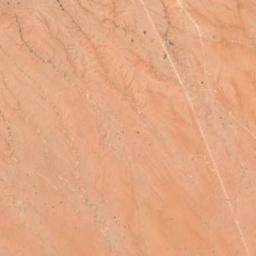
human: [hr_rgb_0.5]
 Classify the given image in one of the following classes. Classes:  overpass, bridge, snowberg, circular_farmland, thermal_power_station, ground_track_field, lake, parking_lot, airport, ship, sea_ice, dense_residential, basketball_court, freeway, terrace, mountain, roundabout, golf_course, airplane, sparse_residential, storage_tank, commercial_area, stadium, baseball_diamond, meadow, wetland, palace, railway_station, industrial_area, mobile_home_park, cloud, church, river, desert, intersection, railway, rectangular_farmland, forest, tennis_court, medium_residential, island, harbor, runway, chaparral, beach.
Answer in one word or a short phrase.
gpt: desert